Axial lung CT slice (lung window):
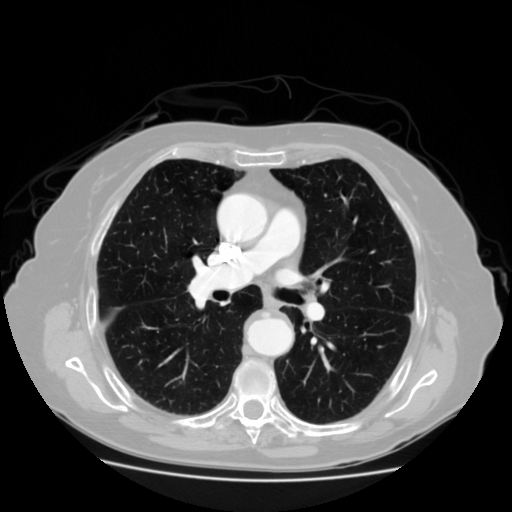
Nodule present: no